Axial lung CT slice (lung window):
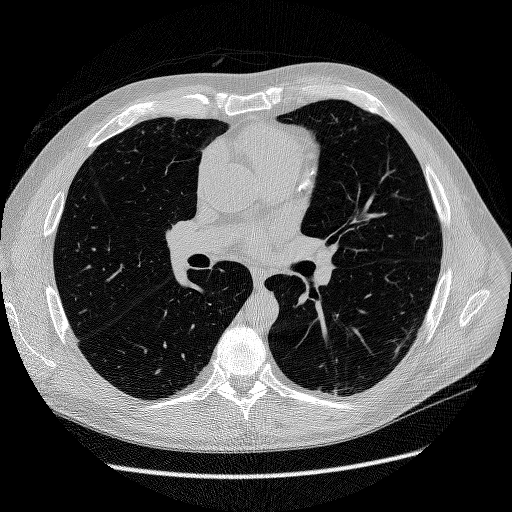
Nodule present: no